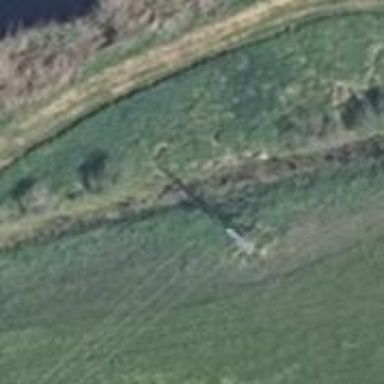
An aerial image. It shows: Power pole.